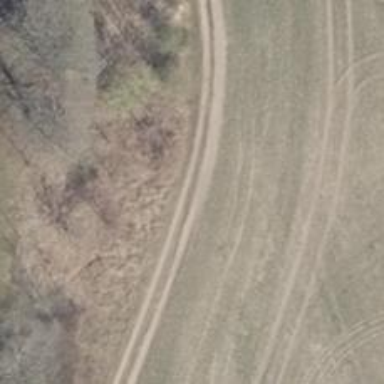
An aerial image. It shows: Ground track with grade3 quality.